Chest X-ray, PA view. Patient: 65 years old, sex M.
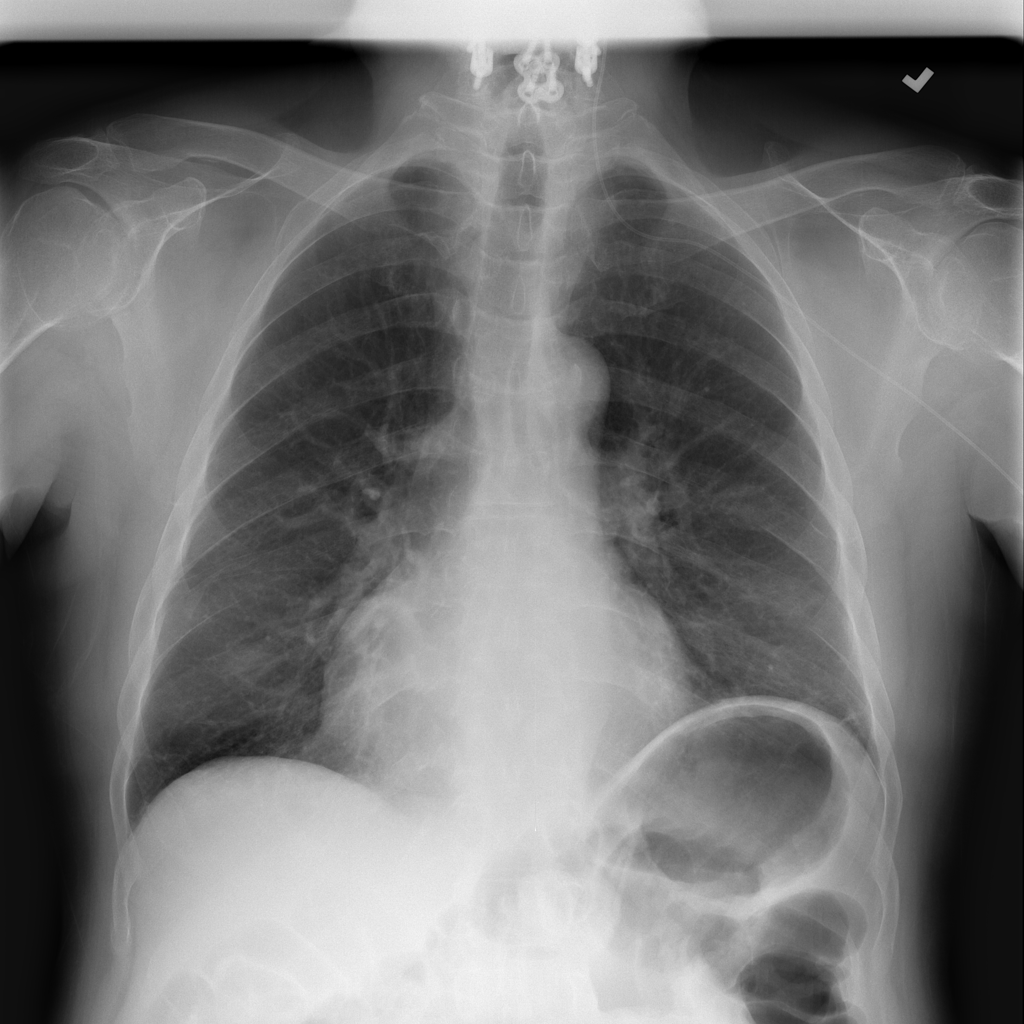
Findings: No Finding